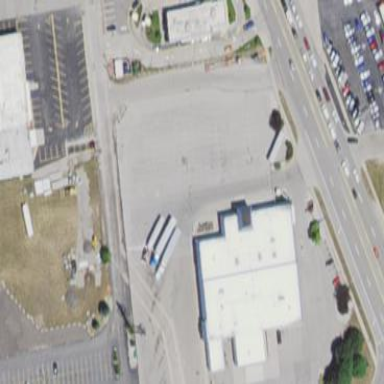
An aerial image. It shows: Retail area.